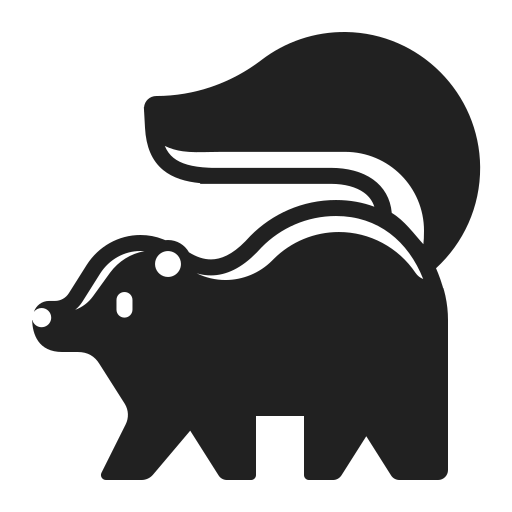
skunk high contrast